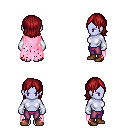
a pixel art fantasy rpg character, female body template, dark elf, purple skin, pink tattered cape, magenta pants, brunette long bangs hairstyle, white cloth bracers, brown shoes, four views (front, back, left, right), 2x2 character sprite sheet, small pixel art, hard edges, no anti-aliasing